Interaction volume radius: 5 \u00c5
Interaction volume height: 10 \u00c5
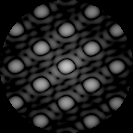
Disorder parameter: 0.02075